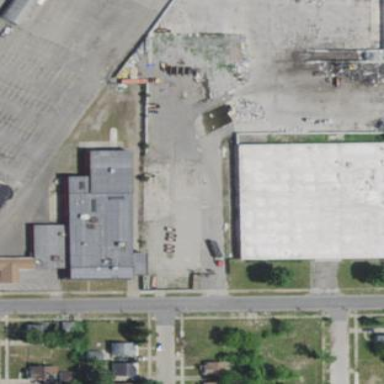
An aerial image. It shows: Industrial building.